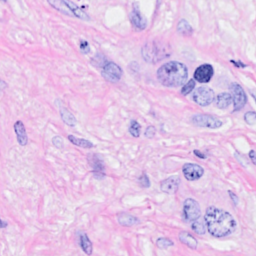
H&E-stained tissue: Breast